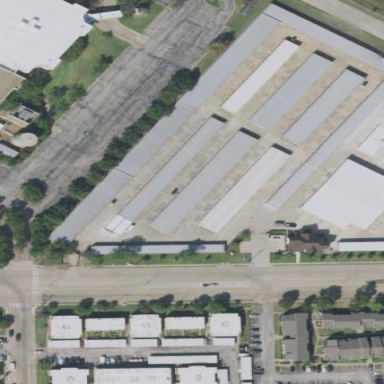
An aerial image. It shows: Warehouse building.